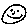
Label: smiley face